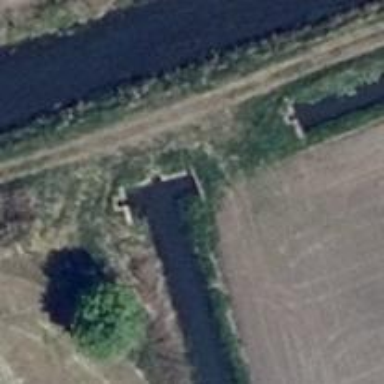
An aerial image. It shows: Weir in waterway.